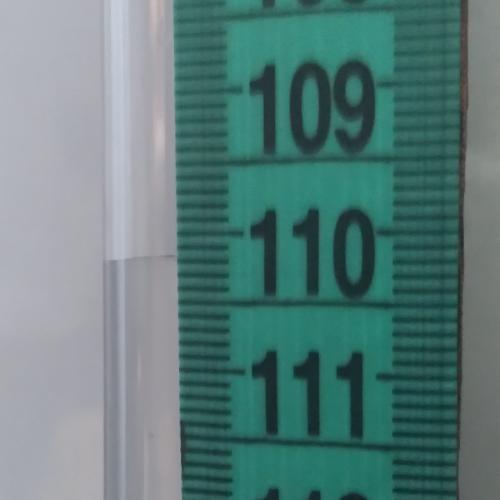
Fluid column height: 110.2 cm